Chest X-ray:
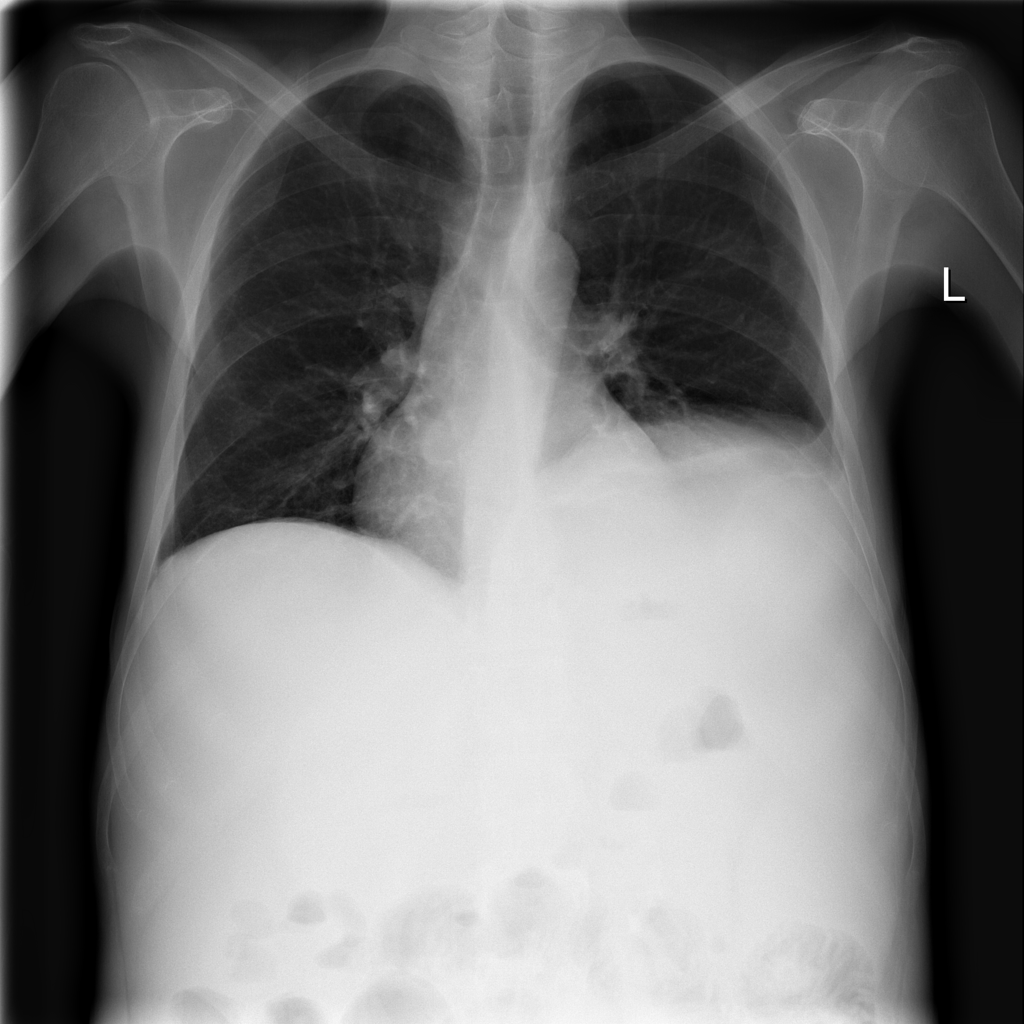
Findings: Effusion
No abnormal finding: no